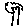
Label: tree